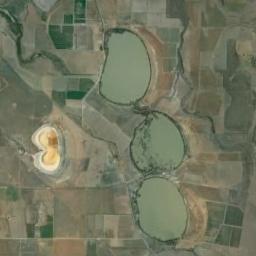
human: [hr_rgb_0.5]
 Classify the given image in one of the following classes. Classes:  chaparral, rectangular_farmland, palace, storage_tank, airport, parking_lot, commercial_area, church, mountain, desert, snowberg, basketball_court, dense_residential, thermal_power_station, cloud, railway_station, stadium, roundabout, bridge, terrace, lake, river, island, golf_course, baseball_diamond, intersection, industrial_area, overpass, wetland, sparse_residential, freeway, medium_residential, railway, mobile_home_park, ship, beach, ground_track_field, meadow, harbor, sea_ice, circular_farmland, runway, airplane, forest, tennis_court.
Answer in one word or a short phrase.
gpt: lake